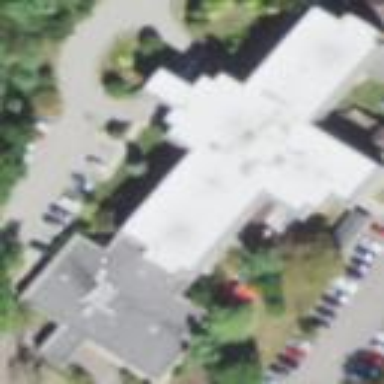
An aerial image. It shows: Building.